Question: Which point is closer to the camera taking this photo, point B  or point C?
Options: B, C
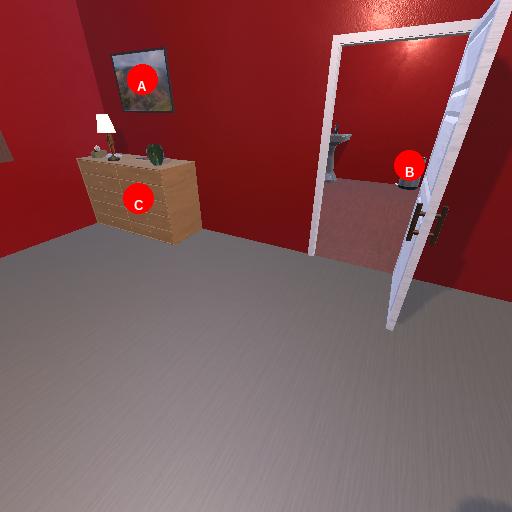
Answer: B